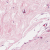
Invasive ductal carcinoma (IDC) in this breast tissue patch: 0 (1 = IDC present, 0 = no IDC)